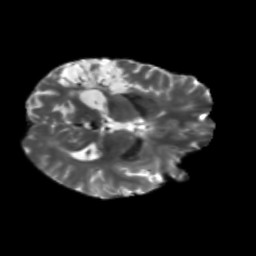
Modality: T2w
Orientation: axial
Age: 47
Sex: male
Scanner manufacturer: siemens
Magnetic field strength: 3 T
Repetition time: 5.25 s
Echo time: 0.08 s